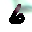
Label: 6